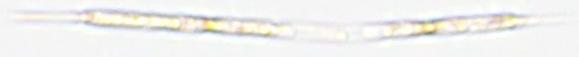
Label: Rhizosolenia